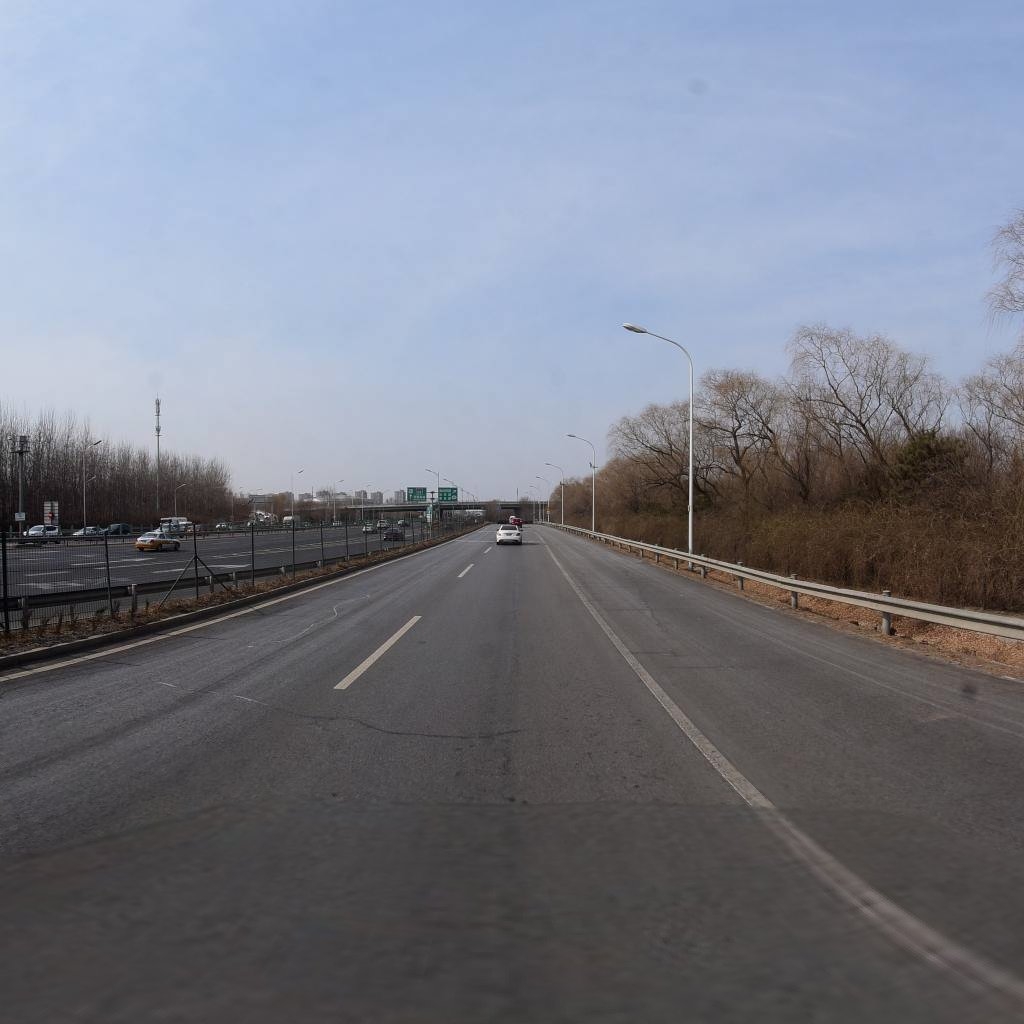
Region: Chaoyang
Road damage annotations: transverse patch, longitudinal patch